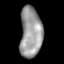
Tissue: skin
Cell type: Epithelial cells
Senescence score: 0.6744
Nuclear area (px): 1087
Mean DAPI intensity: 153.961